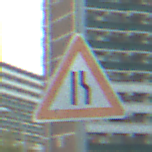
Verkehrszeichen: EinseitigVerengteFahrbahnRechts
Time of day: MorningAfternoon
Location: Outdoor (Urban)
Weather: PartlyCloudy
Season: NotSpecified
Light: Natural